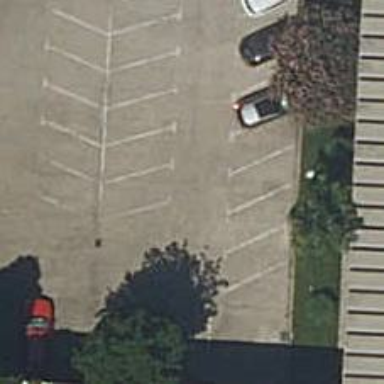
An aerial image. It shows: Parking aisle made of paving stones.